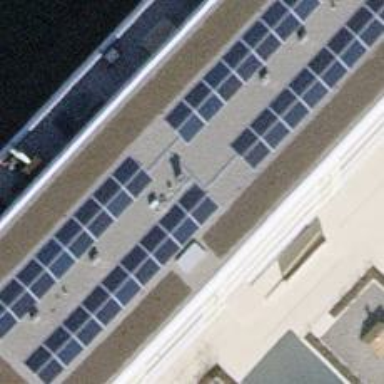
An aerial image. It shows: Small solar photovoltaic panel generator on the roof of building.